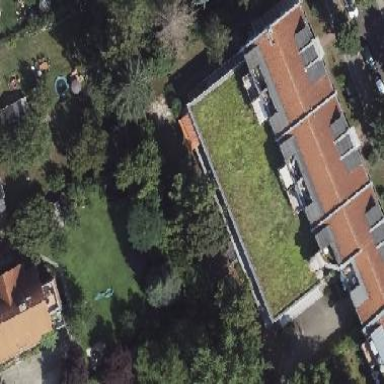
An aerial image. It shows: Apartment building with hipped roof.